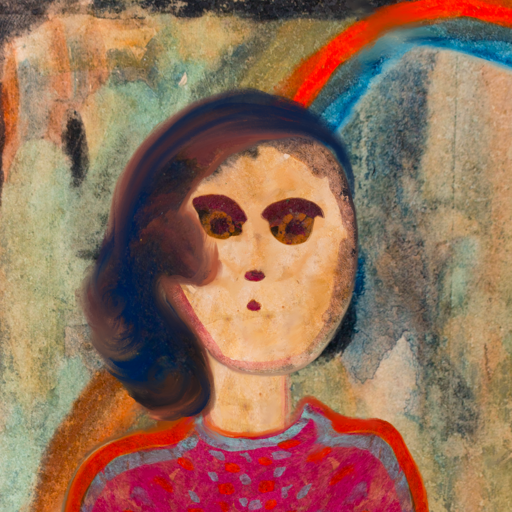
Background: Childish, Head And Neck Front: Childish, Face Front: Doll, Bust: Sisters, Hair Front: Mother_And_Son_Son, Head Accessory: Blank, Second Necklace: Blank, Necklace: Blank, Baby: Blank